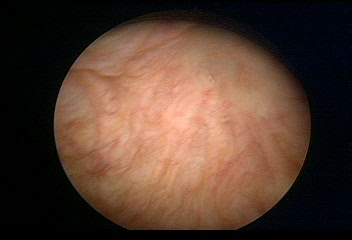
Modality: WLC
Class: Normal mucosa
Bladder cancer association: No